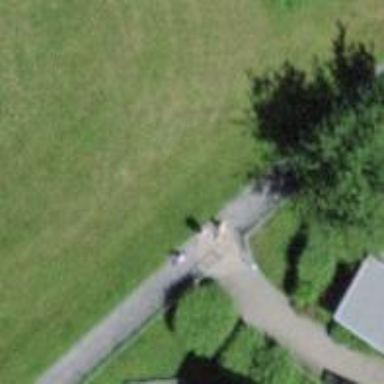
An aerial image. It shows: Path with fine gravel surface.